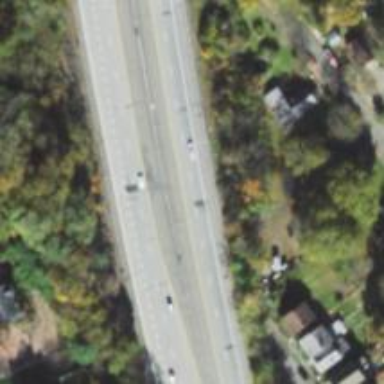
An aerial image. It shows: Primary highway with expressway characteristics.